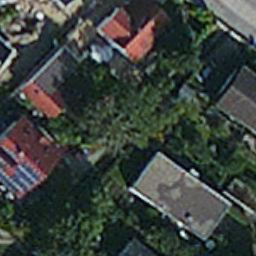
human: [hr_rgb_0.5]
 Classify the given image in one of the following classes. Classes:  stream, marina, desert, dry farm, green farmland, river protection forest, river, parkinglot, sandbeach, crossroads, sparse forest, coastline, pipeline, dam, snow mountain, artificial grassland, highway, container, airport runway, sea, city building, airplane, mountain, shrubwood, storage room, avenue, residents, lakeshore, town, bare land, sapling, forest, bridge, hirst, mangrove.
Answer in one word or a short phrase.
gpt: residents